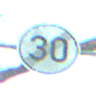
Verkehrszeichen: EndeGeschwindigkeit30
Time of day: MorningAfternoon
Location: Roofed (Special)
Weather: PartlyCloudy
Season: NotSpecified
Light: Natural